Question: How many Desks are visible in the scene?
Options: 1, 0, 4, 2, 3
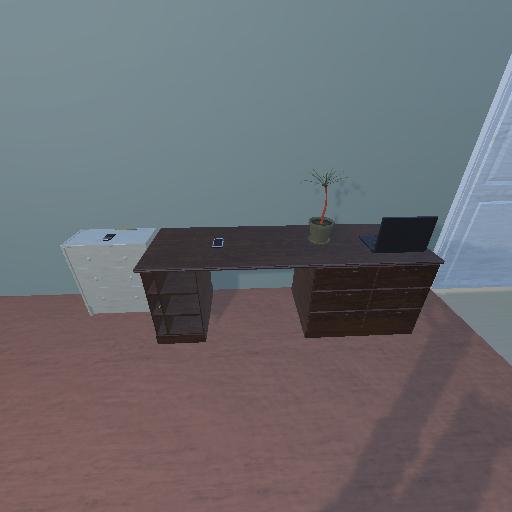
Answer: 1